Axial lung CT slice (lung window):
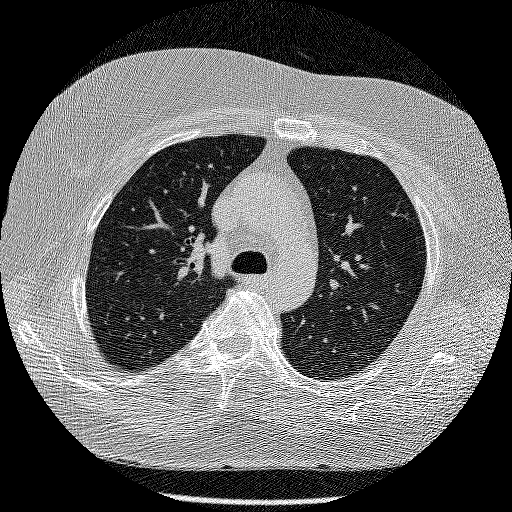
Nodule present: no